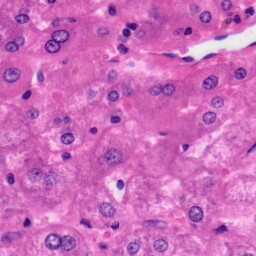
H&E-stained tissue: Liver